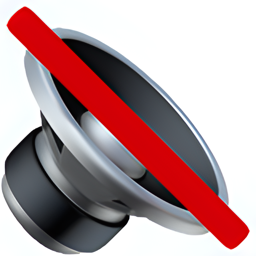
Name: speaker with cancellation stroke
Emoji: 🔇
Group: Objects
Sub-group: sound